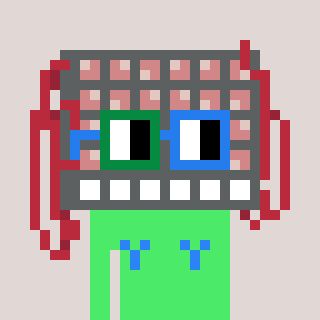
a pixel art character with square green and blue glasses, a turing-shaped head and a teal-colored body on a warm background